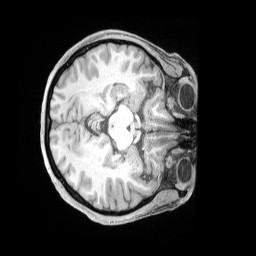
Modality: T1w
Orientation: axial
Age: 35
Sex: female
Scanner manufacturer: siemens
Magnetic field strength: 3 T
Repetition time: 2 s
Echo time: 0.00211 s